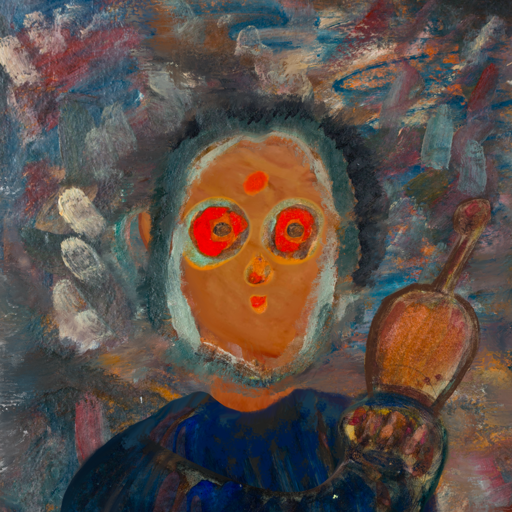
Background: Boggyland, Head And Neck Front: Pious_Lady, Face Front: Sisters, Bust: Pipe, Hair Front: Boggyland, Head Accessory: Blank, Second Necklace: Blank, Necklace: Blank, Baby: Blank